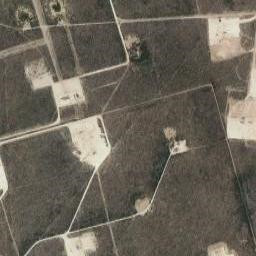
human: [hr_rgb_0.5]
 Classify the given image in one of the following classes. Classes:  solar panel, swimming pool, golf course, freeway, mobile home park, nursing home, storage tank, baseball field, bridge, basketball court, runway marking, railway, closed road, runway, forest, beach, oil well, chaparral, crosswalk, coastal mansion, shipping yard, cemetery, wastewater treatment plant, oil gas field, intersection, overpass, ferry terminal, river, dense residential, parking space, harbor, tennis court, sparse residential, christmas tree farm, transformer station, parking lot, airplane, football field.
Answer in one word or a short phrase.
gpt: oil gas field